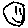
Label: smiley face